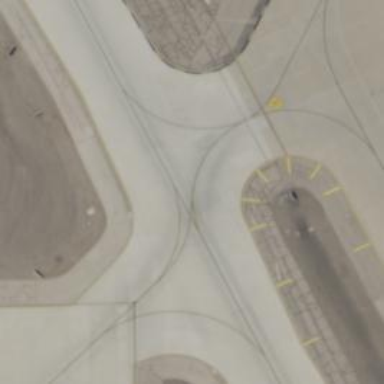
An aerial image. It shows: View of taxiway at the airport.